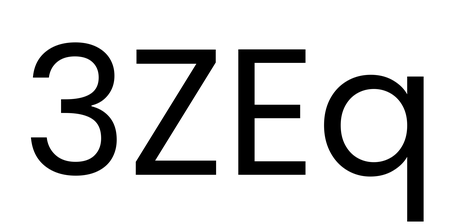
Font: Poppins-Regular